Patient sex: M
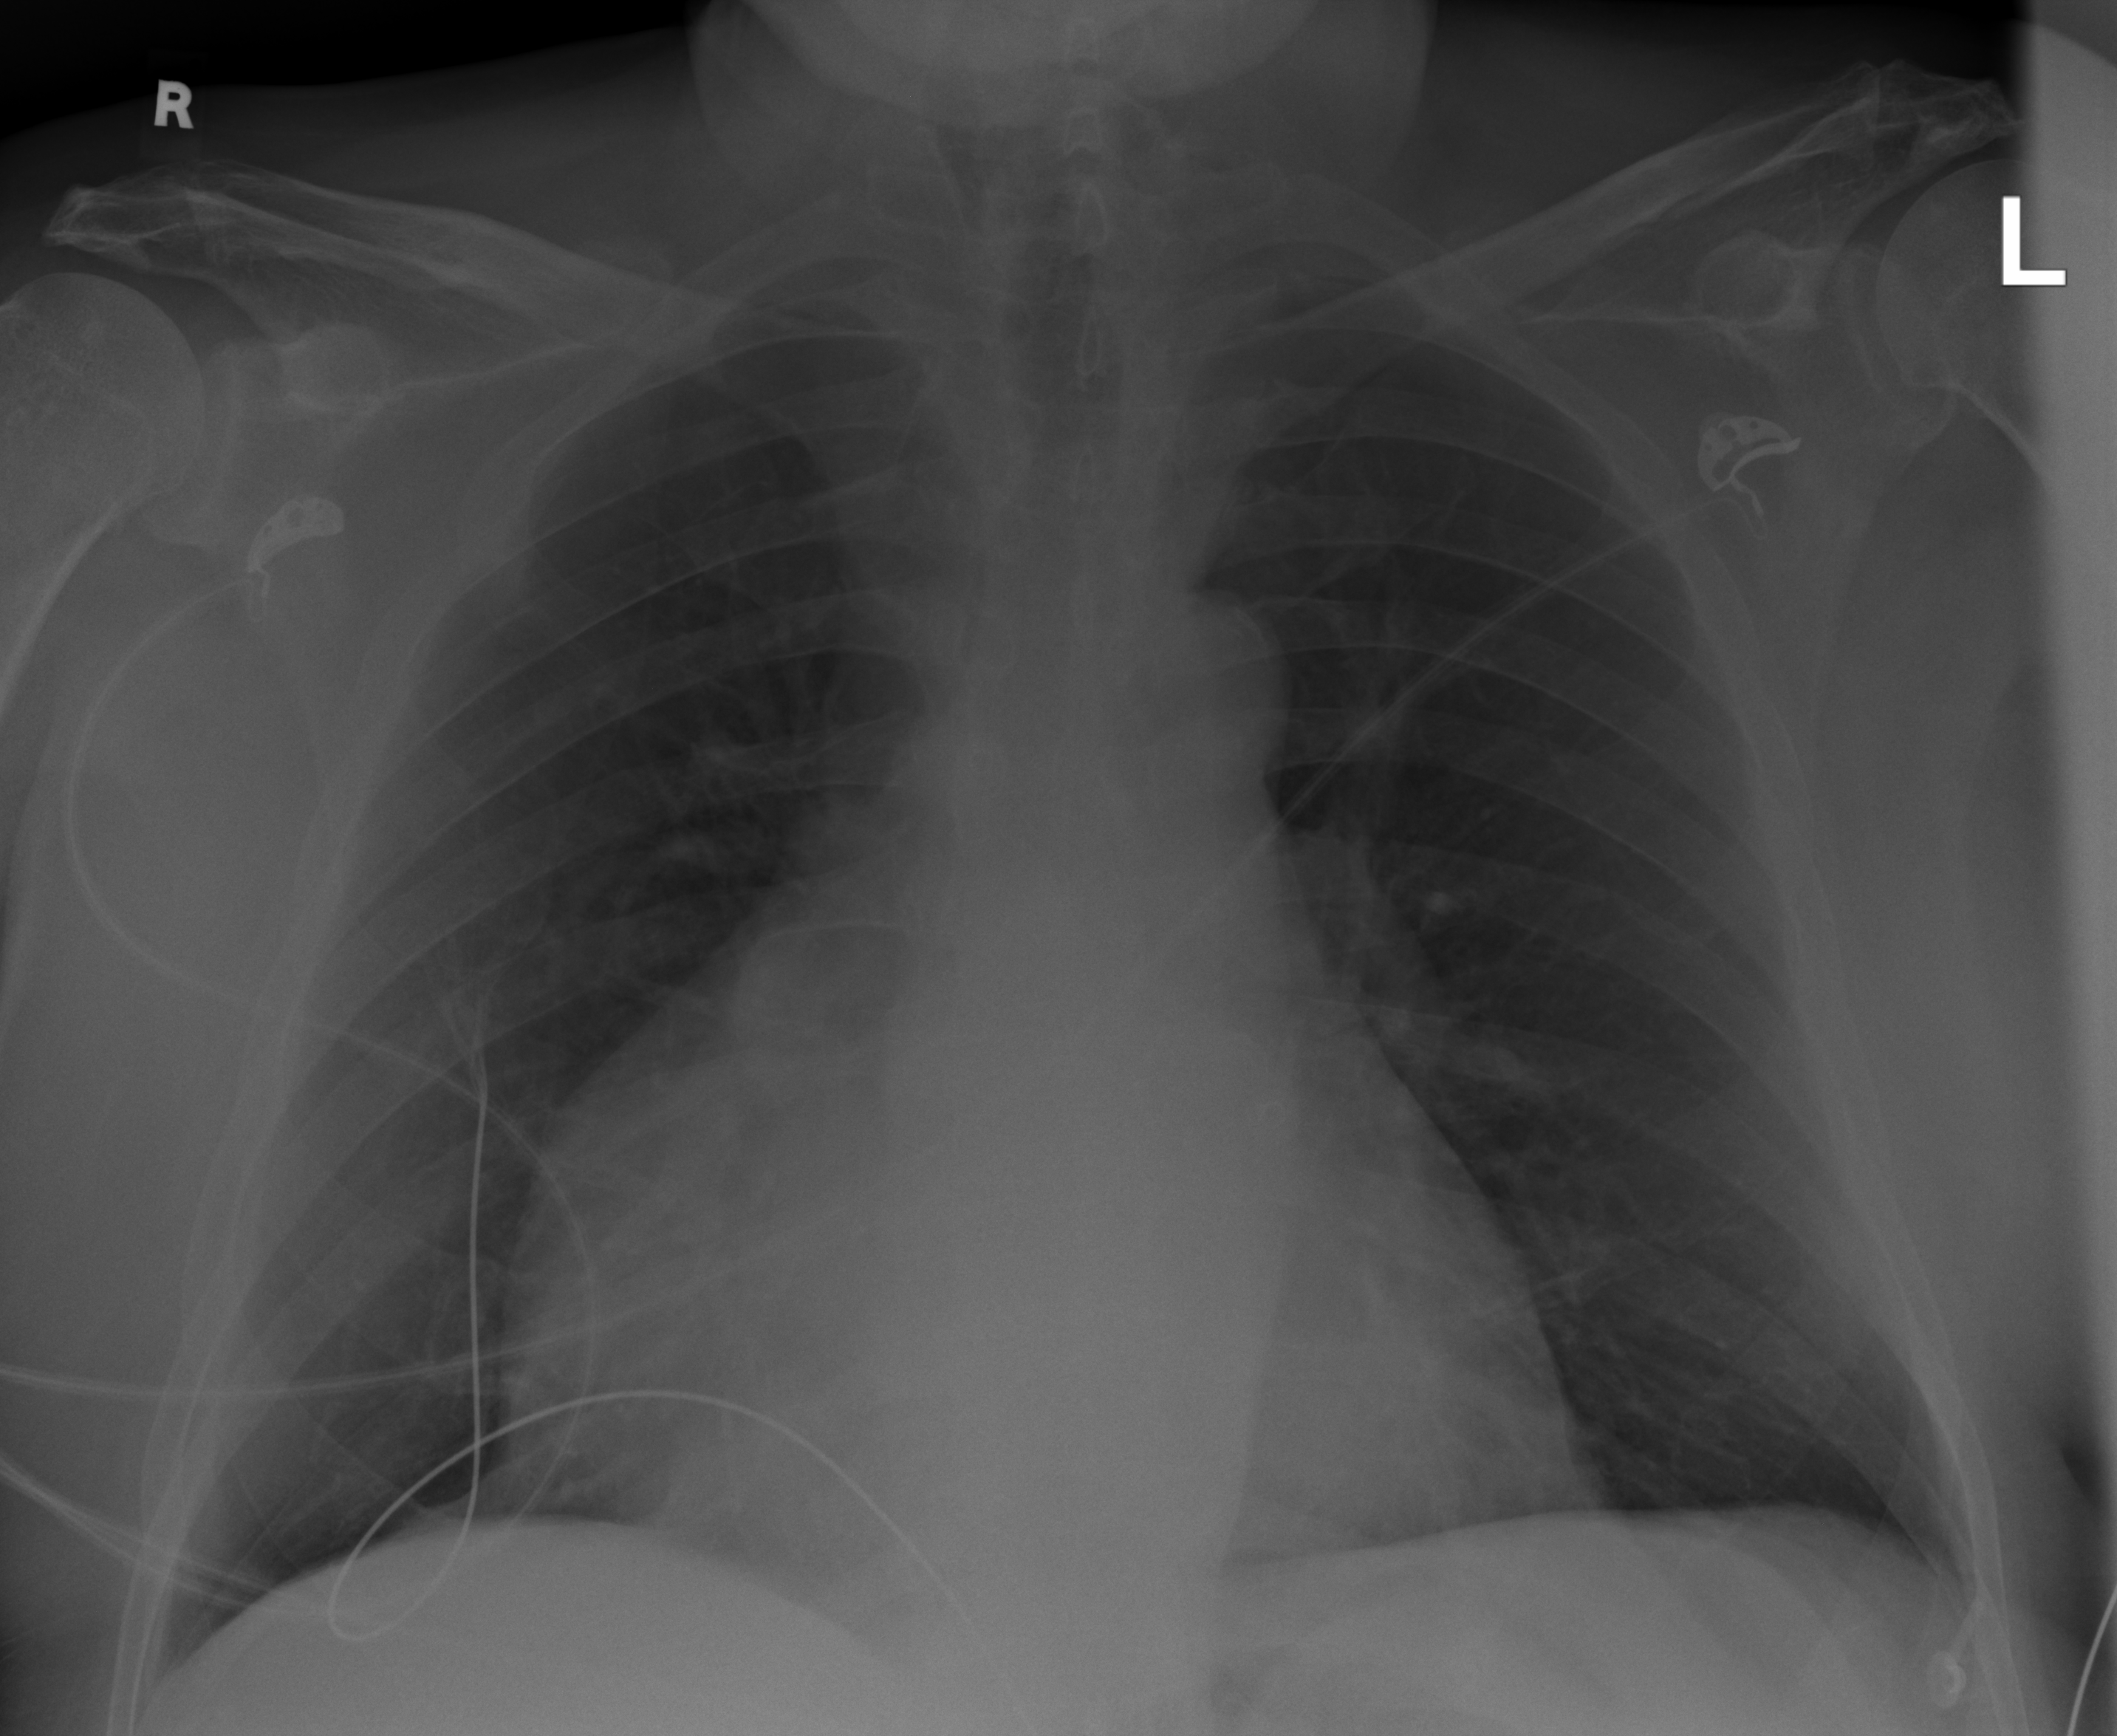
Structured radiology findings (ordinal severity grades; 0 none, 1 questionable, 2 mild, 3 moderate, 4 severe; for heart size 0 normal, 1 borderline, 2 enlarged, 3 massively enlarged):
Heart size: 2
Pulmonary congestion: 1
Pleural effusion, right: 0
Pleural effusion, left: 0
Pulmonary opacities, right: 0
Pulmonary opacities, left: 0
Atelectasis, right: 2
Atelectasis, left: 0